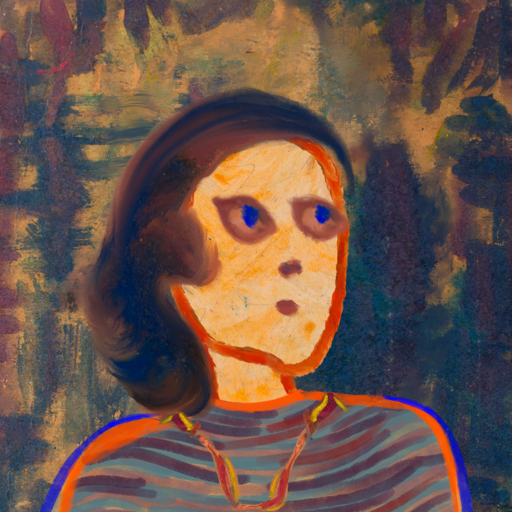
Background: InTheSun, Head And Neck Side: Experience, Face Side: Mother_And_Son_Mother, Bust: Experience, Hair Side: Mother_And_Son_Son, Head Accessory: Blank, Second Necklace: Gypsy_Mother_1, Necklace: Blank, Baby: Blank